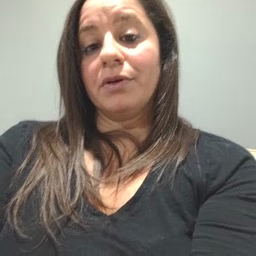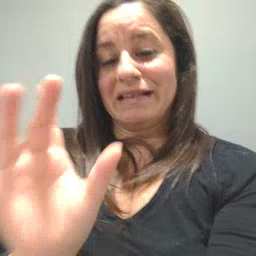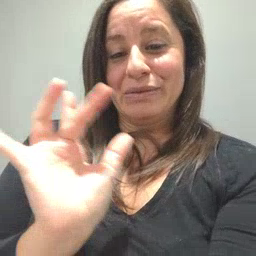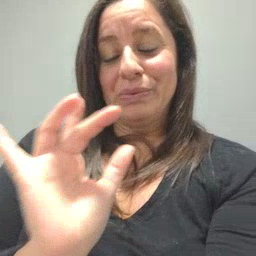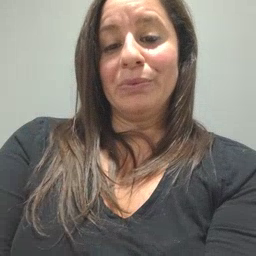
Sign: yucky